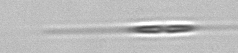
Label: Cylindrotheca